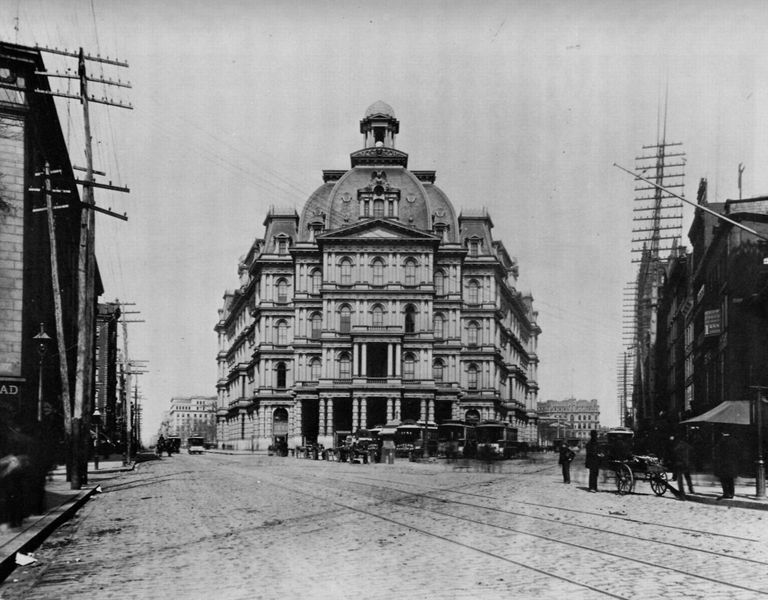
Titel: Altes Postamt
Künstler: Amerikanischer Photograph
Institution: unbekannt
Schlagwörter: dunkel, schatten, weiß, dreieck, stadt, fenster, frankreich, grau, hell, laterne, männer, paris, schwarz, strasse, säulen, ausblick, dach, gebäude, haus, architektur, barock, häuser, turm, ecke, düster, fassade, pflaster, mast, moderne, dächer, giebel, amerika, droschke, kutsche, kutschen, platz, rundbogen, wagen, masten, strom, hotel, foto, fotografie, photographie, straßen, eingang, berlin, türmchen, strommast, kreuzung, schwarz weiss, architrav, photo, fries, dreiecksgiebel, rustika, doppelsäulen, gesims, risalit, gestaffelt, portikus, verkehr, gleise, schiene, schienen, achsen, pavillon, usa, london, bau, gebälk, doppel, fensterachsen, risalite, straßenbahn, tram, drähte, leitungen, strassenbahnschienen, stromleitung, stromleitungen, strommasten, rundbogenfenster, säulenordnung, ordnung, gesimse, haussmann, halbsäulen, pavillons, bossen, bossierung, großstadt, hauptstadt, ausguck, abgetreppt, sohlbank, leitung, telegrafenmasten, vereinigte staaten, neobarock, sowjetunion, rußland, ladenschild, ladenschilder, straßenecke, tramm, bossierte säulen, dreek, sohlbankgesims, strassenachsen, strssenachsen, säuleonordnung, telegarfenmasten, trammbahnschienen, trammbahnschinen